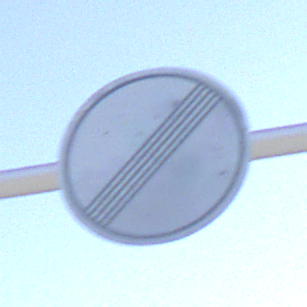
Verkehrszeichen: EndeSaemtlicherBegrenzungen
Umgebung: Outdoor, Nature
Tageszeit: SunriseSunset
Wetter: Clear
Licht: Natural
Jahreszeit: NotSpecified
Kontrast: HighContrast